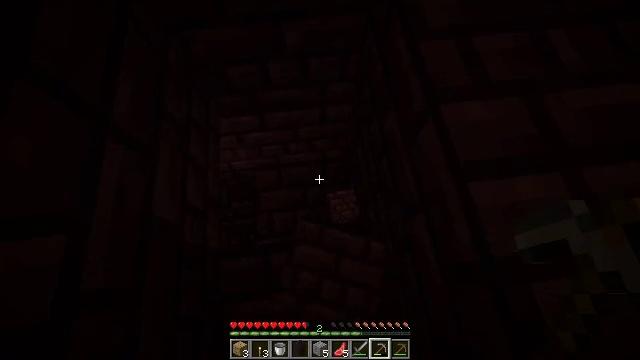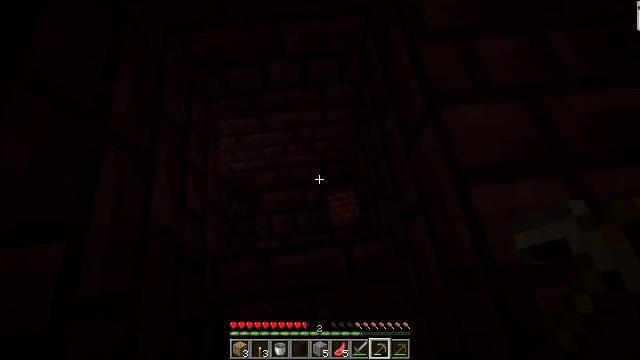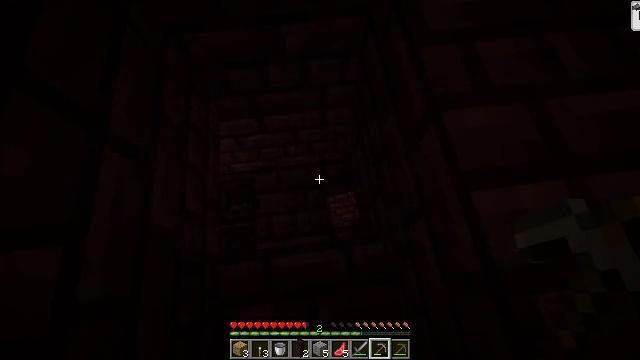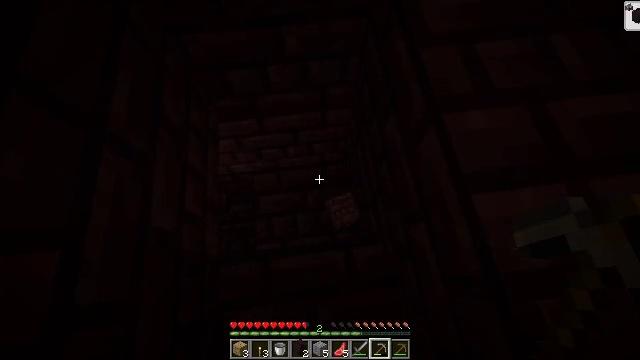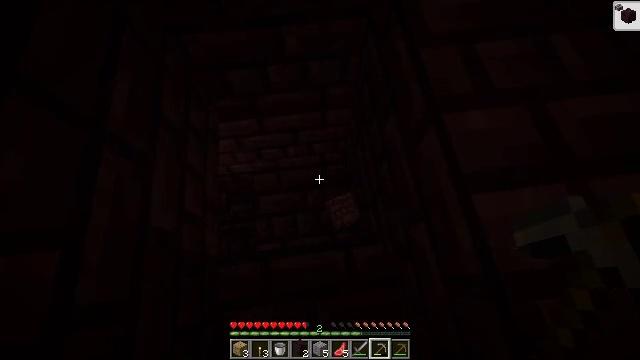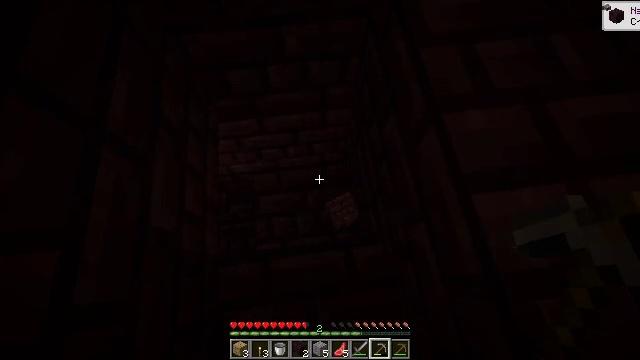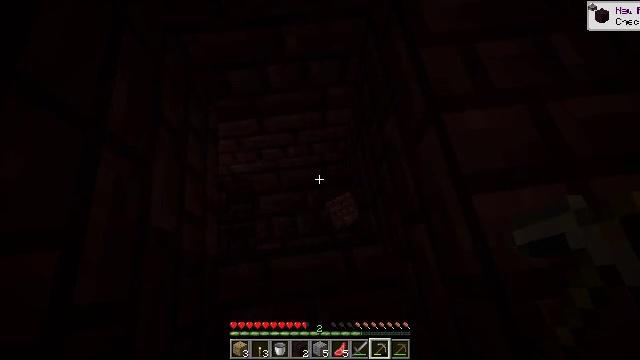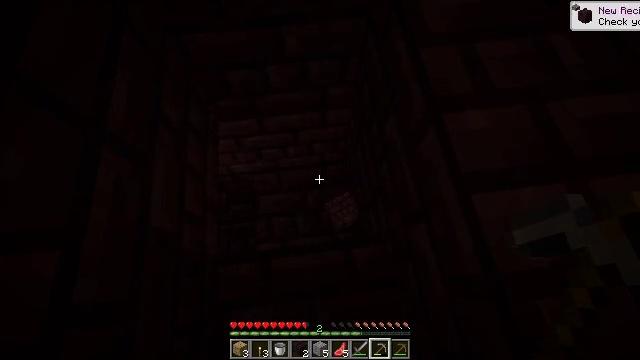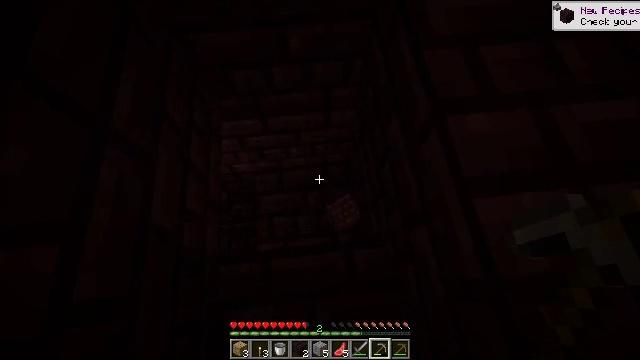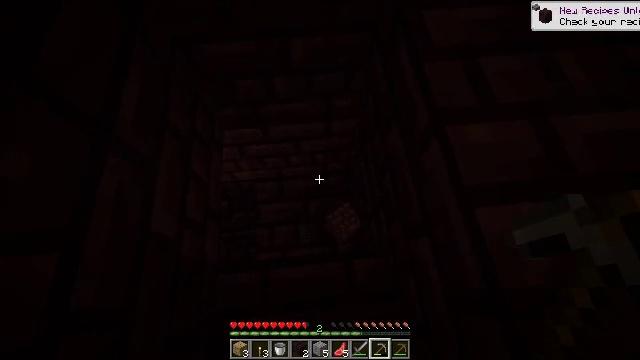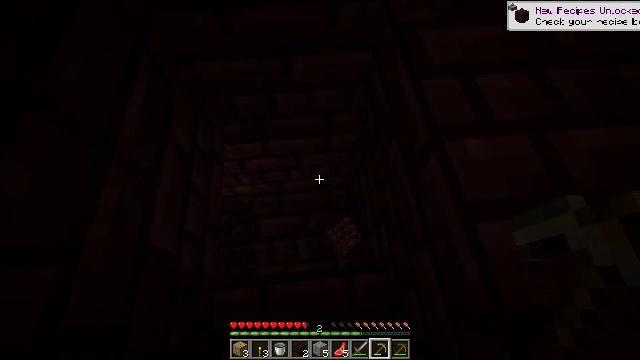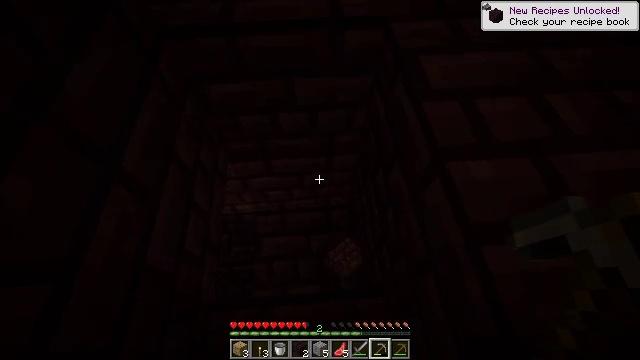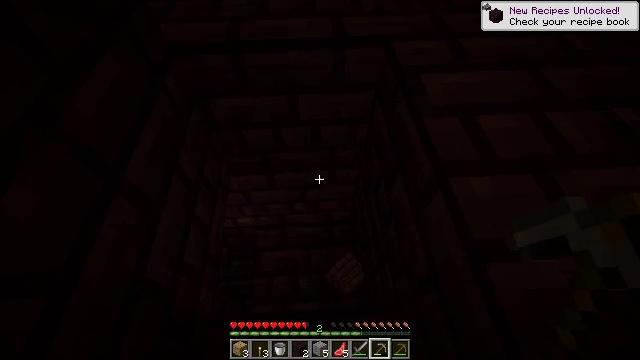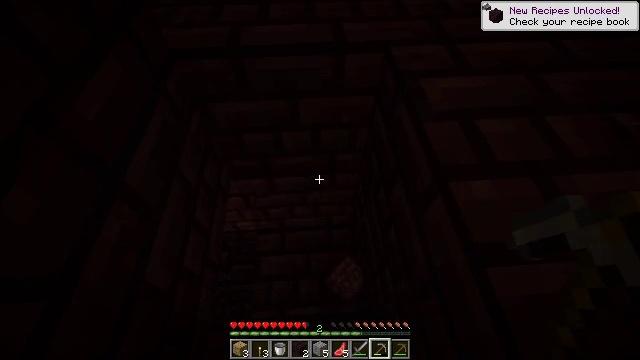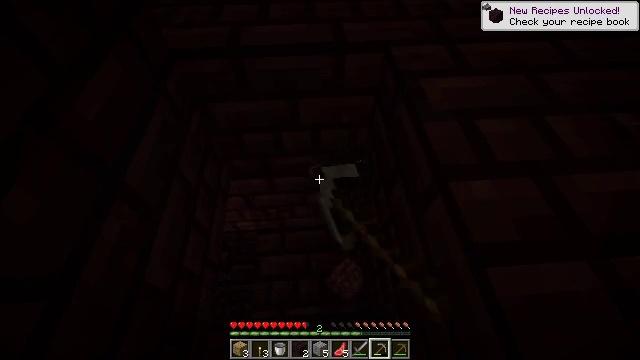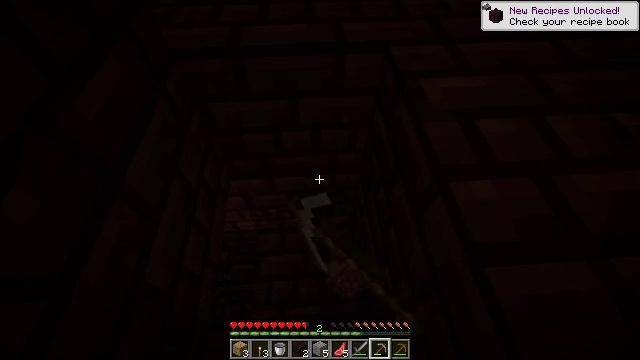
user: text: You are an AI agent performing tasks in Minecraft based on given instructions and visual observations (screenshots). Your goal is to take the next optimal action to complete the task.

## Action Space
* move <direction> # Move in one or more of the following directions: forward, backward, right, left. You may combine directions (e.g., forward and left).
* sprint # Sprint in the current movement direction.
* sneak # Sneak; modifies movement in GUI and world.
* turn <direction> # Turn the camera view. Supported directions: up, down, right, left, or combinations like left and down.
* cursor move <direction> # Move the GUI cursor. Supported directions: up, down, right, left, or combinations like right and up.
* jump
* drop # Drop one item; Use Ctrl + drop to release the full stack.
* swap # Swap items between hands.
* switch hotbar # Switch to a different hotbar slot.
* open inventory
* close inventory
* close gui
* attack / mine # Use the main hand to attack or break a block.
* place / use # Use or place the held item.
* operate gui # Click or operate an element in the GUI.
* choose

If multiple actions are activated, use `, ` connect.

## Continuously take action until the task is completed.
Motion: motion action
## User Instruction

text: Harvest nether bricks from a structure.
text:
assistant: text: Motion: no_op
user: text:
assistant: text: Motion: no_op
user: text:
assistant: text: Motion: no_op
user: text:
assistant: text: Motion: no_op
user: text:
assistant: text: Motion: no_op
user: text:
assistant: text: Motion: no_op
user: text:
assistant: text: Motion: no_op
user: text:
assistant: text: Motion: turn left
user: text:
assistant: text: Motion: turn up
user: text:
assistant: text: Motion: turn up
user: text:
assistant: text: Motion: turn up
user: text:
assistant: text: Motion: turn up
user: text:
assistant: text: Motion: attack / mine
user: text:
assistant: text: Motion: attack / mine
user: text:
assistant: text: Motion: attack / mine
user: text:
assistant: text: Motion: attack / mine
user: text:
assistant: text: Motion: attack / mine
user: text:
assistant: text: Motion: attack / mine
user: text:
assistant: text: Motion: attack / mine
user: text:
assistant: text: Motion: attack / mine
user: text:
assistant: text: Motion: attack / mine
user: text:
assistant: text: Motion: attack / mine
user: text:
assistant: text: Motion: attack / mine
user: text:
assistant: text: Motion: attack / mine
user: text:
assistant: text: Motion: attack / mine
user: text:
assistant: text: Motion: attack / mine
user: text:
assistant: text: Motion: attack / mine
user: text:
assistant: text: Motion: attack / mine
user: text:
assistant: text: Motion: attack / mine
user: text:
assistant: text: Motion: attack / mine